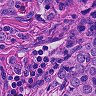
Metastatic tissue present: yes